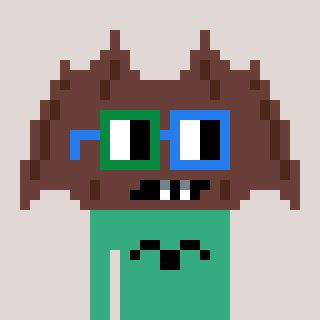
a pixel art character with square green and blue glasses, a bat-shaped head and a teal-colored body on a warm background